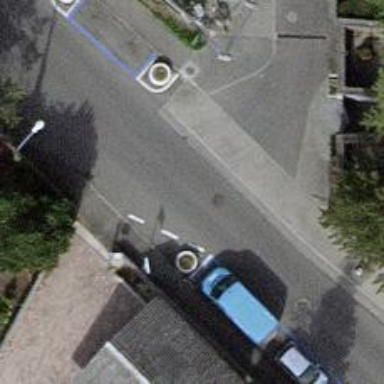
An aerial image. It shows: Chicane for traffic calming.